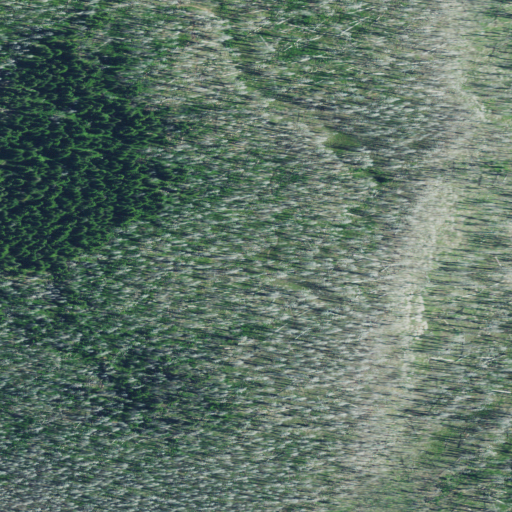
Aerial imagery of ridge(s) in Oregon named Vista Ridge containing shrub and grassland